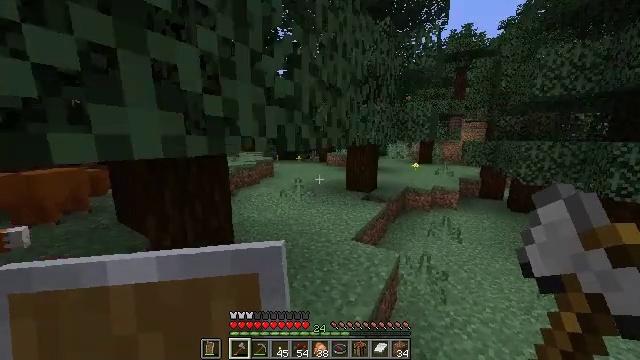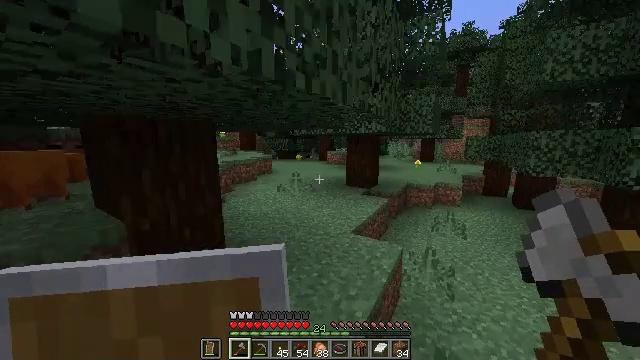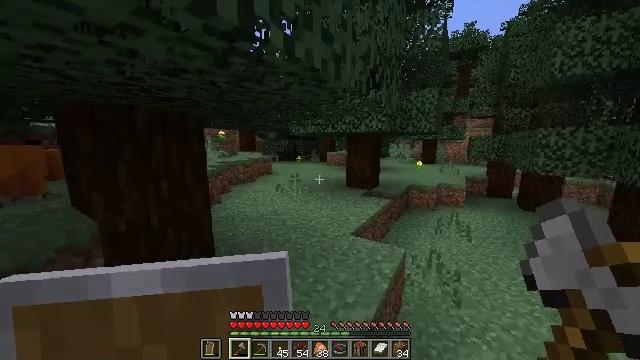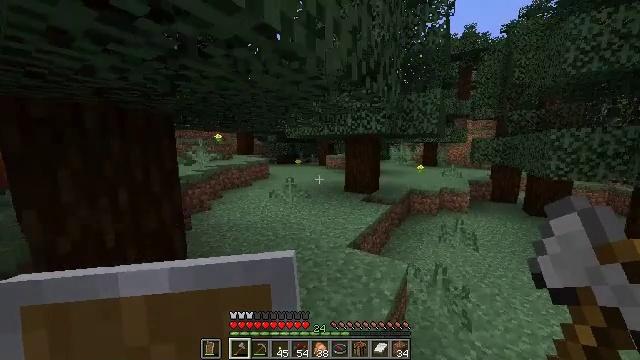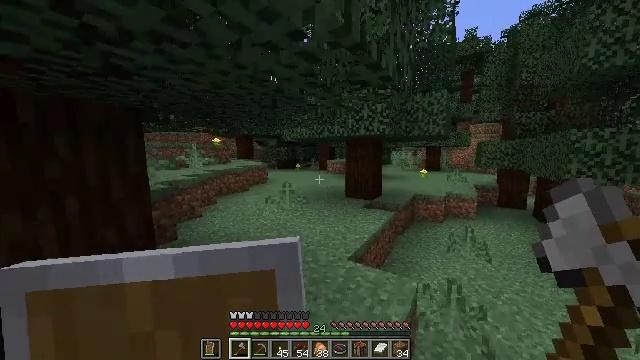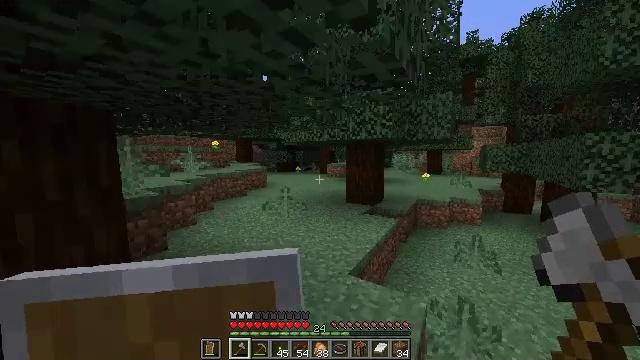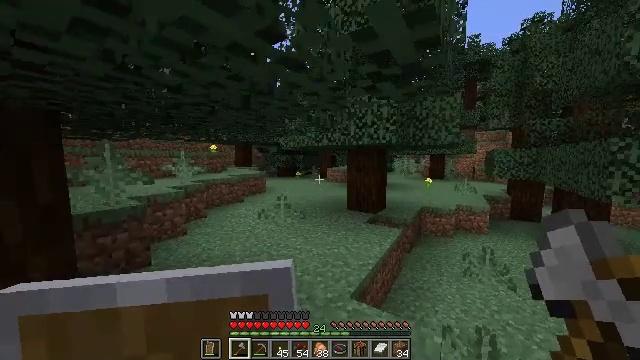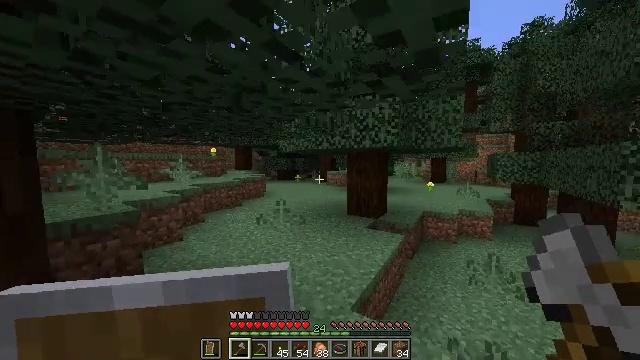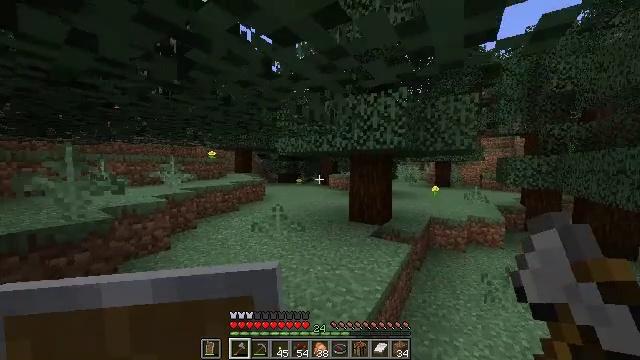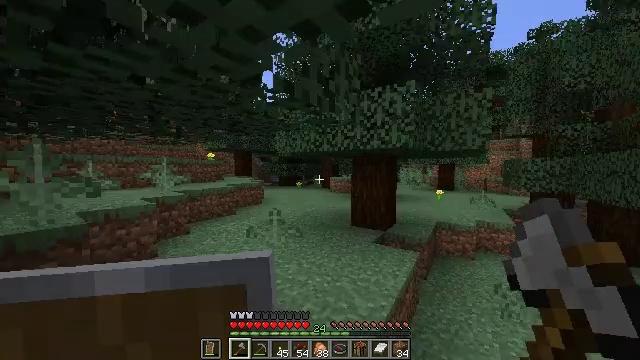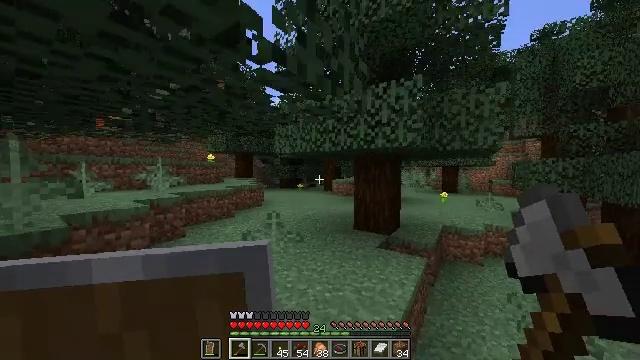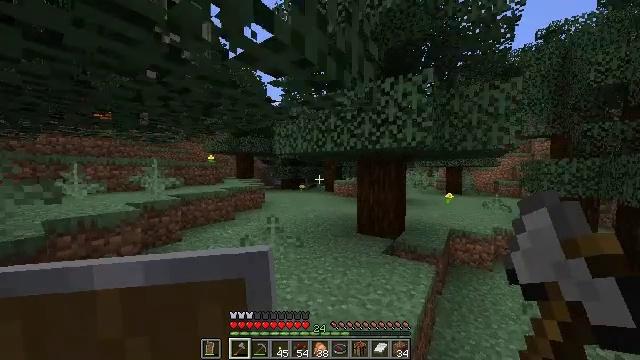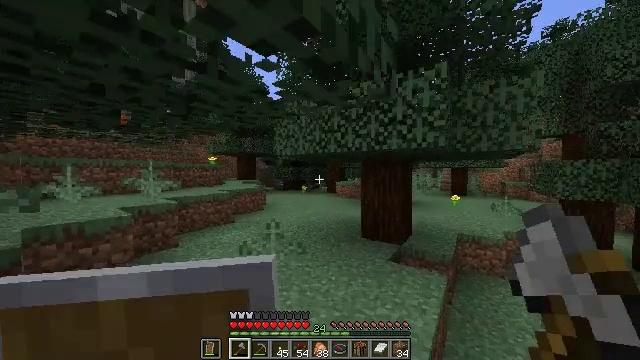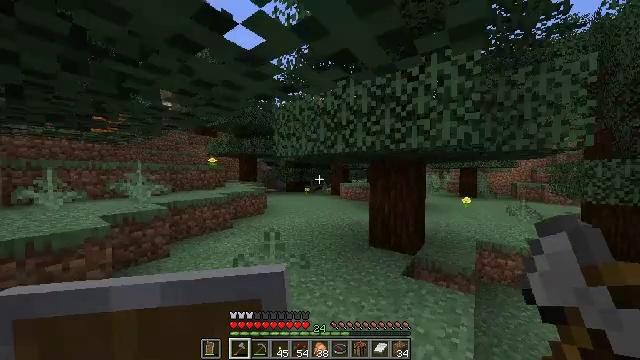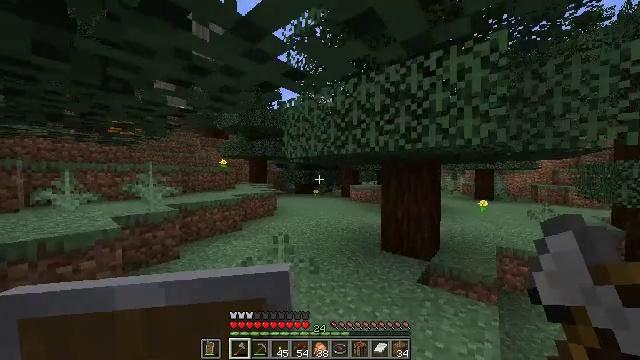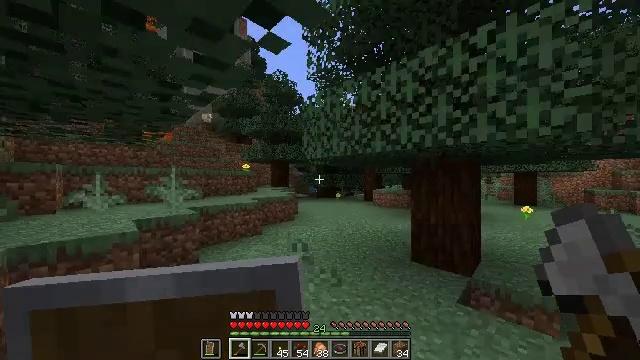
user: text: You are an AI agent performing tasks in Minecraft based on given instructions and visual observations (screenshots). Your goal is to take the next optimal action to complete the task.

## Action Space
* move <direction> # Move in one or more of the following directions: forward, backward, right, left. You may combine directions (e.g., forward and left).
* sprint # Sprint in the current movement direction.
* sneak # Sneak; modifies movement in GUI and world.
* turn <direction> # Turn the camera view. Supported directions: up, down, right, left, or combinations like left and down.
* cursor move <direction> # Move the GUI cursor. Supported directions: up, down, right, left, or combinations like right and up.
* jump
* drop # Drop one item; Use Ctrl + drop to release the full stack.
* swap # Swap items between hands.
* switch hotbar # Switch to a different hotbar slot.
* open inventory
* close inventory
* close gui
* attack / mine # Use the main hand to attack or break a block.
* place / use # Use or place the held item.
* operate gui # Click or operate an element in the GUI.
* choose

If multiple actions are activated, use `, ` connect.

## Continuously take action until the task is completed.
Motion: motion action
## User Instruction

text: Mine spruce leaves from the tree.
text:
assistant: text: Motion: move forward and move right
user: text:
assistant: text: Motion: move forward and move right
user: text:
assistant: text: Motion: move forward
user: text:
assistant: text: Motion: move forward, turn up
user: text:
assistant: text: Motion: move forward
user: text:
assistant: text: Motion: move forward, turn up
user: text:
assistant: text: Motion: move forward
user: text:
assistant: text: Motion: move forward
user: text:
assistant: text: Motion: move forward
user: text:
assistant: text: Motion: move forward
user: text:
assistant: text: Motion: move forward
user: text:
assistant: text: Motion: move forward
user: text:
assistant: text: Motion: move forward
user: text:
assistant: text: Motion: move forward, turn left
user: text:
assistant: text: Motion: move forward, turn left
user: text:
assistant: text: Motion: move forward, turn left and up
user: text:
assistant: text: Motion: move forward, turn left and up
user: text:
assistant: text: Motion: move forward, turn left
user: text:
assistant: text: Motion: move forward, turn left and up
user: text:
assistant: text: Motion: move forward, turn left and up
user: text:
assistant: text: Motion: move forward, turn left and up
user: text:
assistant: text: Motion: move forward, turn up
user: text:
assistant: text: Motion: move forward
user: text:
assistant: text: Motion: move forward
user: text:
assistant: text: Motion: move forward, turn left
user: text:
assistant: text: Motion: move forward, turn left and up
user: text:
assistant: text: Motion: move forward, turn left
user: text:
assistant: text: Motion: move forward and move right, turn left
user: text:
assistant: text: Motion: move forward and move right
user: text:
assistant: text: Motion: move forward and move right